Interaction volume radius: 5 \u00c5
Interaction volume height: 30 \u00c5
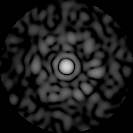
Disorder parameter: 0.8053